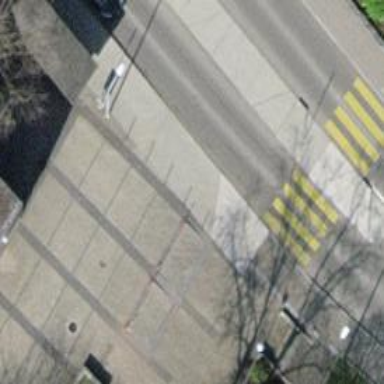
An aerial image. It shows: Platform for public transport with shelter.